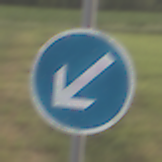
Verkehrszeichen: VorgeschriebeneVorbeifahrtLinks
Umgebung: Outdoor, Nature
Tageszeit: SunriseSunset
Wetter: Clear
Licht: Natural
Jahreszeit: NotSpecified
Kontrast: LowContrast